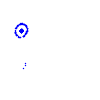
Particle: pion